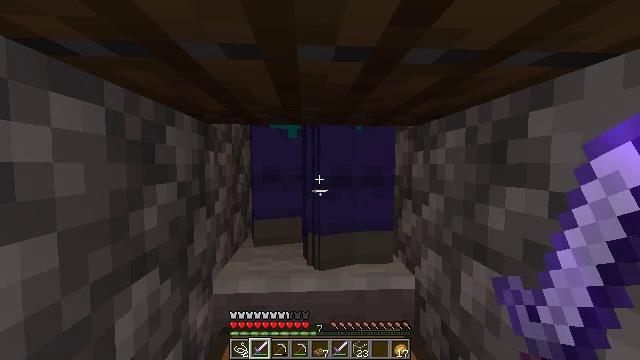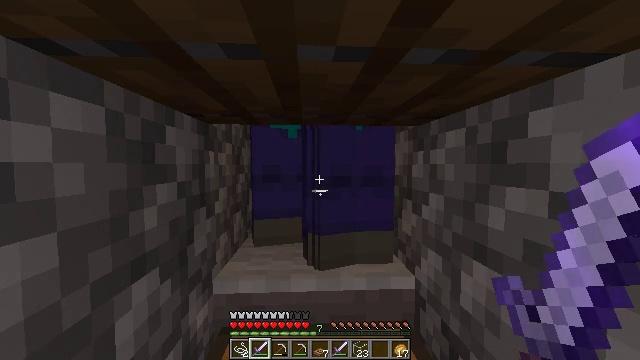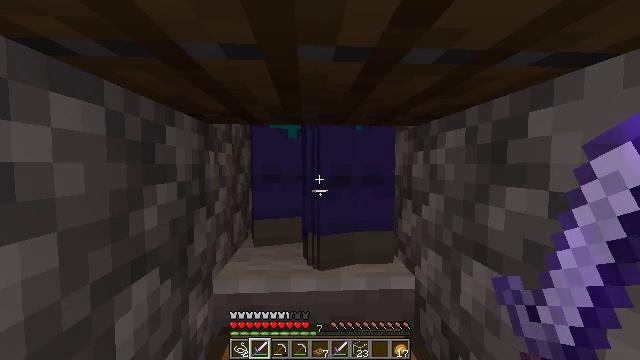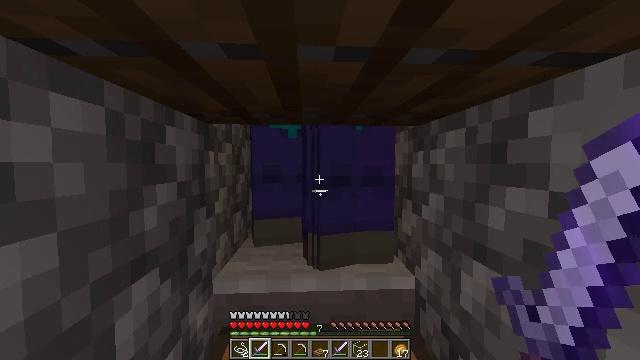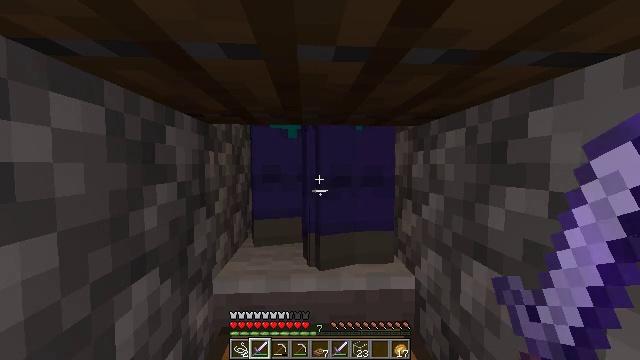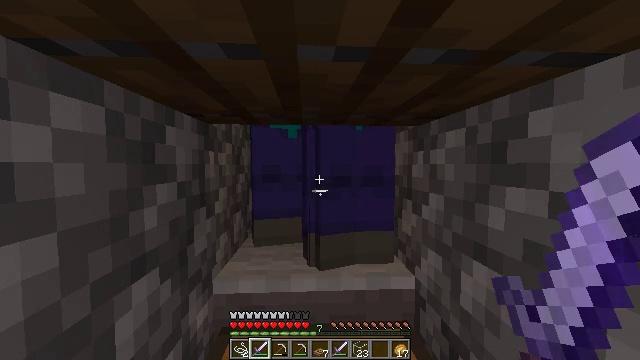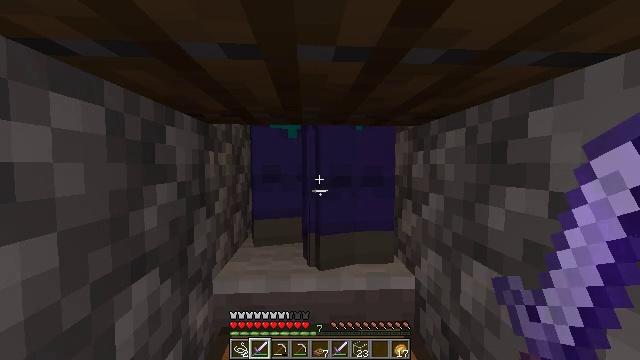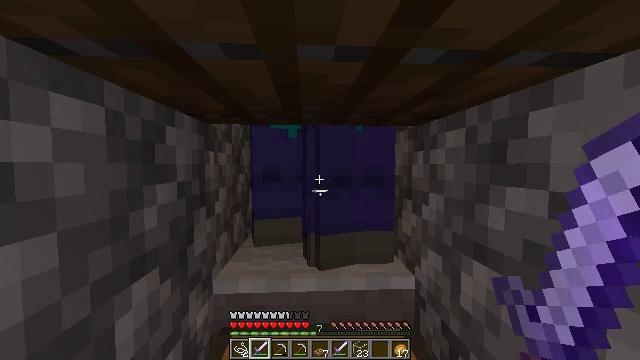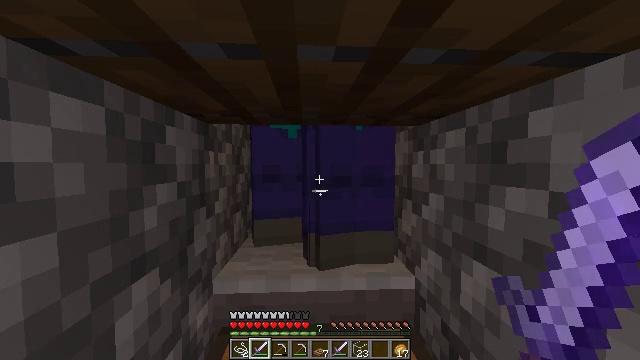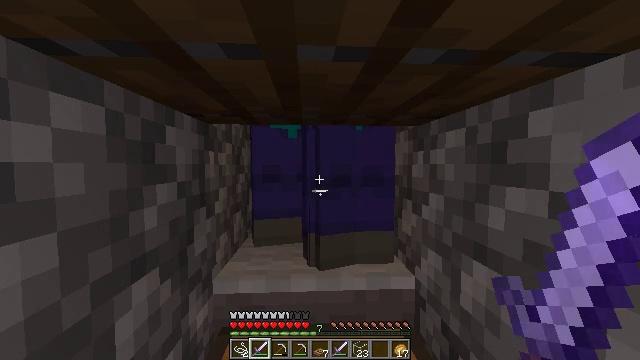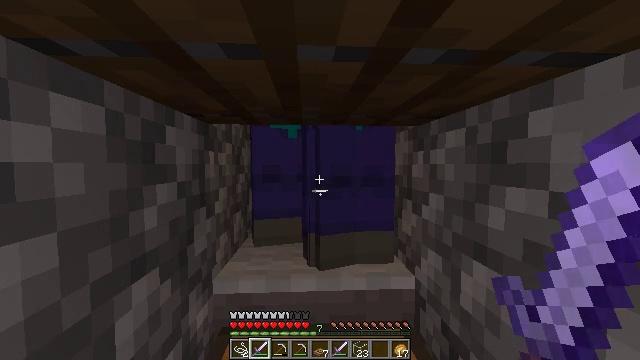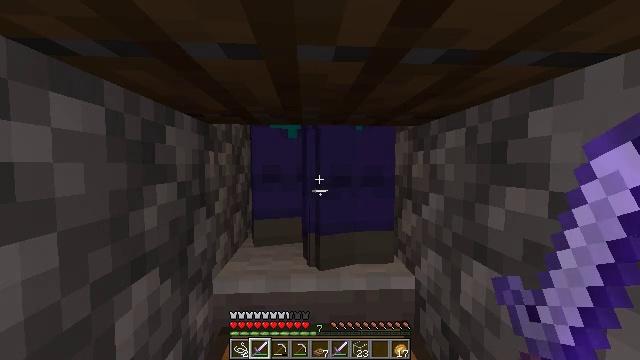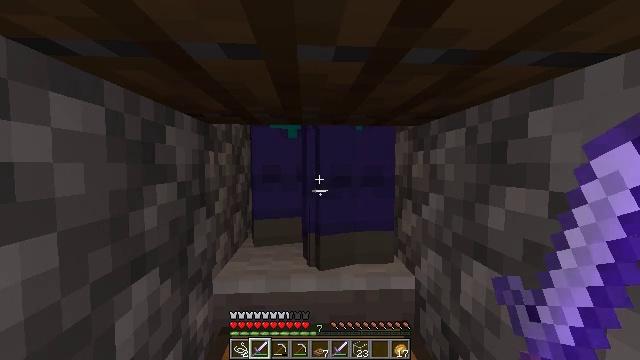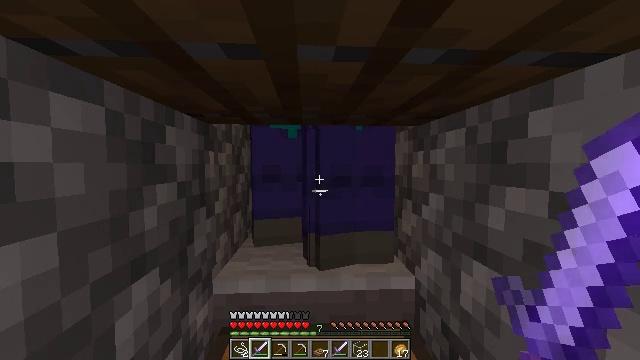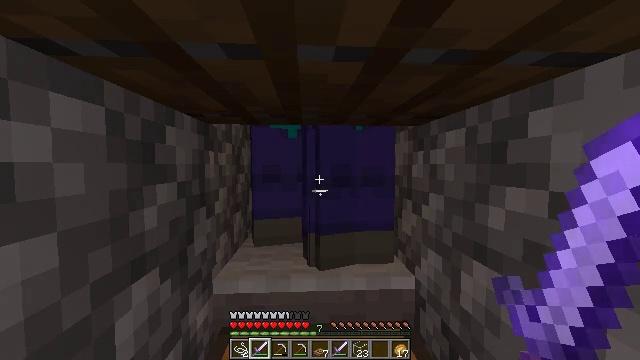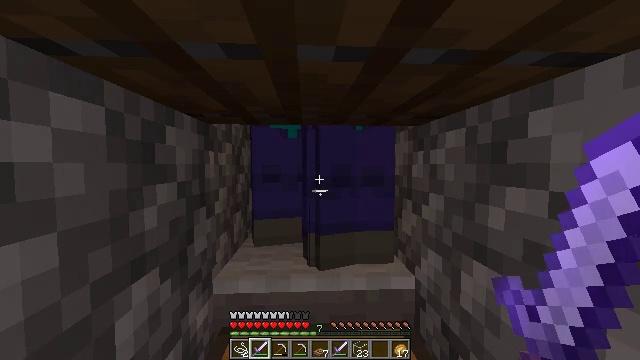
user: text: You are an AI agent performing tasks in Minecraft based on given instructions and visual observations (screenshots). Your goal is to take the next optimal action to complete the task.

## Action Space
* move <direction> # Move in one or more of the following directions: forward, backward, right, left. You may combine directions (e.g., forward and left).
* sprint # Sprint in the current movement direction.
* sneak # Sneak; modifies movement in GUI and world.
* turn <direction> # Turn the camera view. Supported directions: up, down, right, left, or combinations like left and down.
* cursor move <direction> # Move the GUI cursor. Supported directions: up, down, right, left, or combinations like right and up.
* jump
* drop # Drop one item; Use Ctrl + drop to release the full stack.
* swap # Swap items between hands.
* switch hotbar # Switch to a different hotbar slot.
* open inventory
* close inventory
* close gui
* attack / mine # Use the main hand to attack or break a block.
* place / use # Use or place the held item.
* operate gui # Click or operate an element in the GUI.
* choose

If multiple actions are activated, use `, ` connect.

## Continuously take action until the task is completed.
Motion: motion action
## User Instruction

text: Combat the zombie.
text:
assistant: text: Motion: no_op
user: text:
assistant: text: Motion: no_op
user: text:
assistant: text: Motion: no_op
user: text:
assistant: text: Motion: no_op
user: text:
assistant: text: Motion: no_op
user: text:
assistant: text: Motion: no_op
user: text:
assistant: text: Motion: no_op
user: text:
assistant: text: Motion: no_op
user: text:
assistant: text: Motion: no_op
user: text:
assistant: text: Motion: no_op
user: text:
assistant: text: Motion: no_op
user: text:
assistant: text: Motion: no_op
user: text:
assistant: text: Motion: no_op
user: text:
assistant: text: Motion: no_op
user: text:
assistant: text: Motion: no_op
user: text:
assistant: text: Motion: no_op
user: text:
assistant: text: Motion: no_op
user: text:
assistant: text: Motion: no_op
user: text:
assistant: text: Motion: no_op
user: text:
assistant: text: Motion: no_op
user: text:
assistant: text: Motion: no_op
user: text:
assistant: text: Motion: no_op
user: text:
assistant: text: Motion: no_op
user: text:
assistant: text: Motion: no_op
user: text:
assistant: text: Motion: no_op
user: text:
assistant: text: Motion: no_op
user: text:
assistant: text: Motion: no_op
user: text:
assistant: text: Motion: no_op
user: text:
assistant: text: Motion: no_op
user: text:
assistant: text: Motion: no_op